Interaction volume radius: 5 \u00c5
Interaction volume height: 35 \u00c5
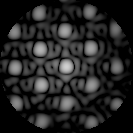
Disorder parameter: 0.1563